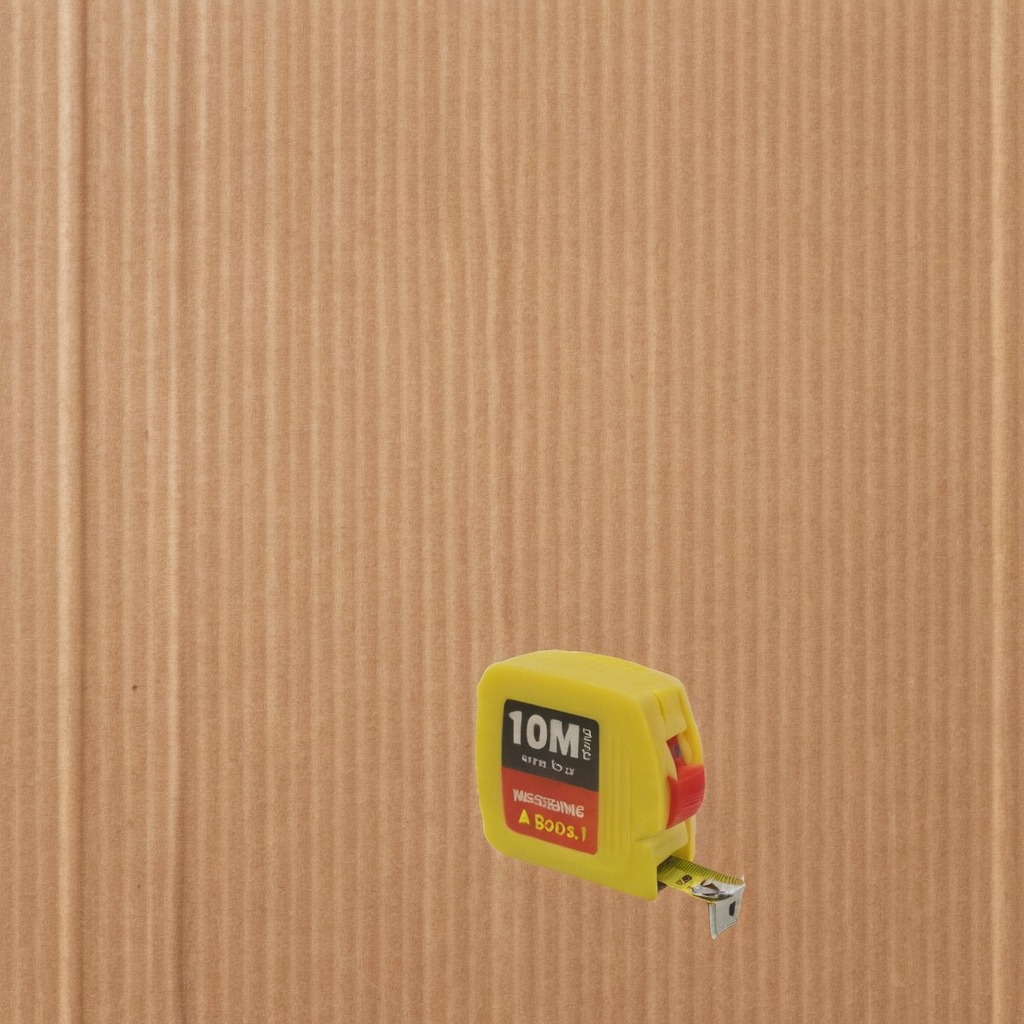
A measuring tape is lying on the cardboard box surface.